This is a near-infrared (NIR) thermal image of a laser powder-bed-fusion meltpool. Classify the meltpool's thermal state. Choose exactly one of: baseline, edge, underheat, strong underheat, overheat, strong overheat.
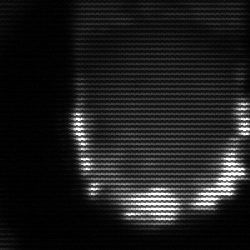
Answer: baseline